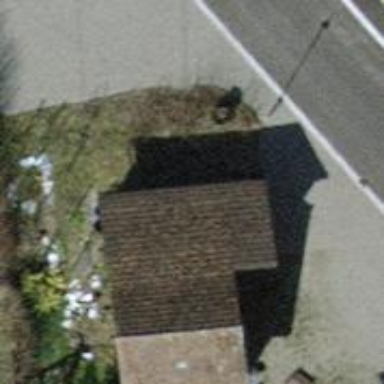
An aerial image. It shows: Shed building.